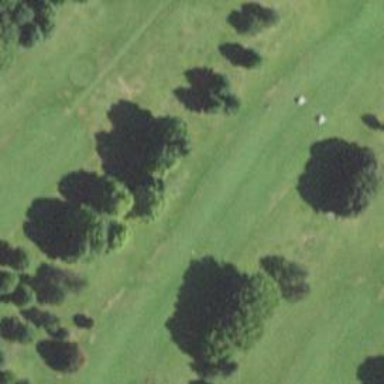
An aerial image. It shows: Golf hole.